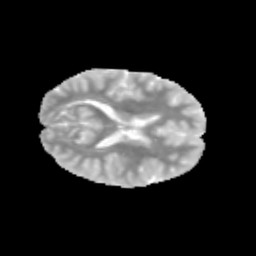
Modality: MD
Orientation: axial
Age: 11
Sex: male
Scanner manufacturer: siemens
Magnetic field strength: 3 T
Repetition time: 3.8 s
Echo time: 0.07 s